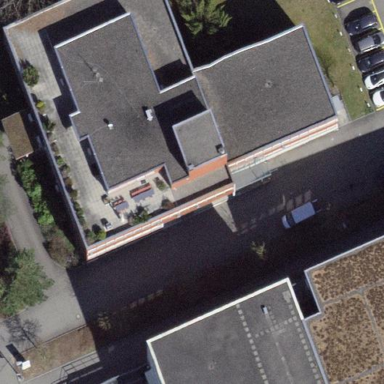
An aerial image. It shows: Commercial building.